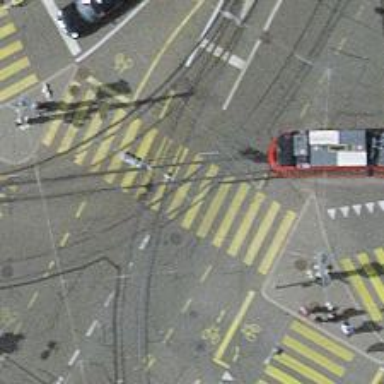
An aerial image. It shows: Tram crossing on the railway.